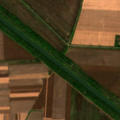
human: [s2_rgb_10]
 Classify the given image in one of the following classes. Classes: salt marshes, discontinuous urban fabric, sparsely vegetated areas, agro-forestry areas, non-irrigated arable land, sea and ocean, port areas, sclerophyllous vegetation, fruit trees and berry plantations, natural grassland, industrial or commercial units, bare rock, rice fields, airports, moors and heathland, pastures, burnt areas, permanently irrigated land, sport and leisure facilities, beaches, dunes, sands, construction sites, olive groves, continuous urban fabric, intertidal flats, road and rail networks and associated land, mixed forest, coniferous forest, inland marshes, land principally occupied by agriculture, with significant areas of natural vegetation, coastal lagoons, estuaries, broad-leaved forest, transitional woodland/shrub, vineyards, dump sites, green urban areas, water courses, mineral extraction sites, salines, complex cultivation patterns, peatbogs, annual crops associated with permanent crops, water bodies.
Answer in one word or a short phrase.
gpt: non-irrigated arable land, water courses